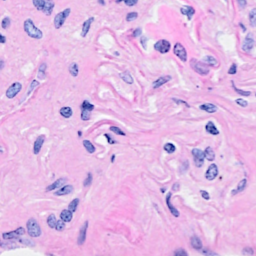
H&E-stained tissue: Breast